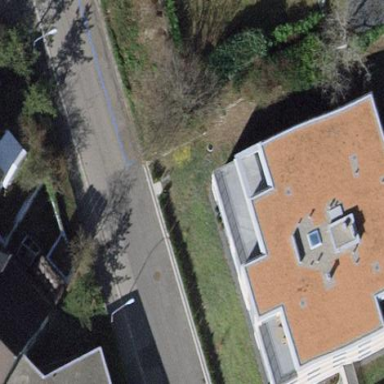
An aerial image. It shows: Flat-roofed apartment building.